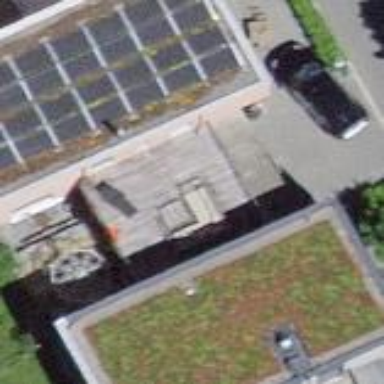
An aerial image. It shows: Flat roof on building.